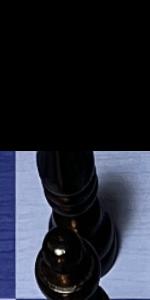
Label: Bishop_Black